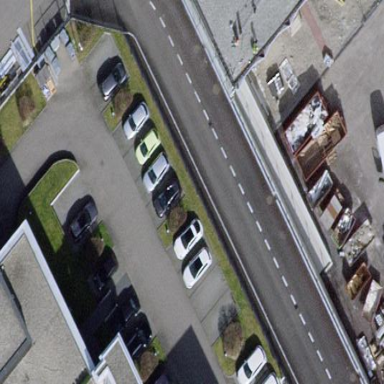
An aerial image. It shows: Parking area with surface.